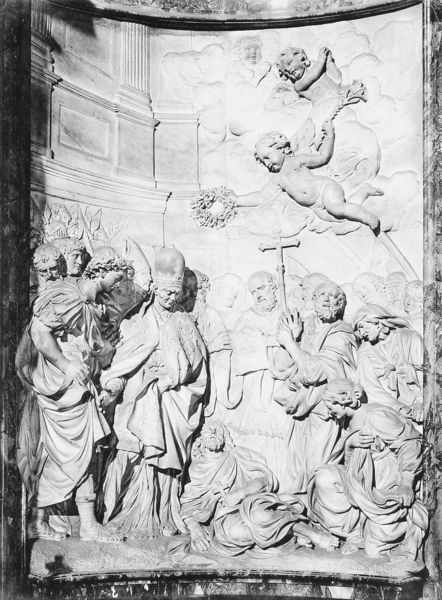
Titel: Der Tod des Hl. Alexius
Künstler: Giovan Francesco de Rossi
Standort: Rom, S. Agnese in Agone (EU - I - Latium)
Schlagwörter: flügel, mann, wolken, menschen, frau, hut, marmor, männer, säule, weiss, bart, bärte, architektur, stein, kirche, gewand, engel, engelchen, putte, putto, relief, bischof, papst, kreuz, religion, beten, kranz, sarg, christus, jesus, krönung, heiliger, tiara, heilige, putten, klagen, roben, relie, engek, flachrelief